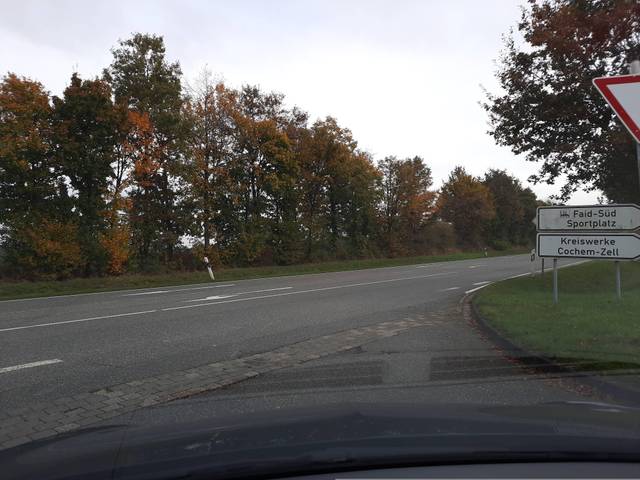
Region: Germany
Coordinates: 50.144, 7.124